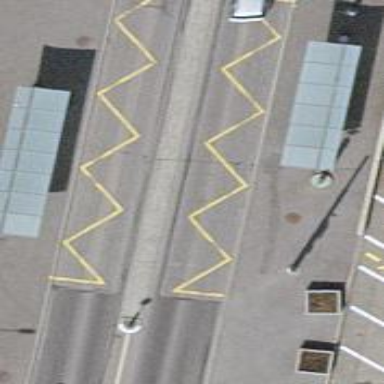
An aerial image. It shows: Trolleybus stop position for public transport.